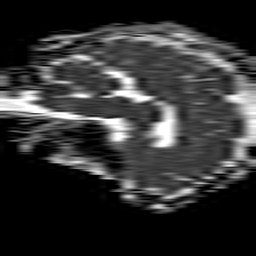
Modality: ADC
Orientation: sagittal
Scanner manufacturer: philips
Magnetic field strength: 1.5 T
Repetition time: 4.6 s
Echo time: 0.08631 s